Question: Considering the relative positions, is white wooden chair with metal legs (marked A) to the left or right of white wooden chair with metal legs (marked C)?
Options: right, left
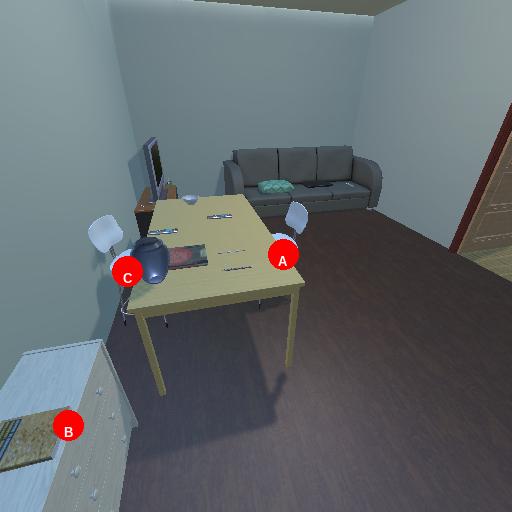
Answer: right